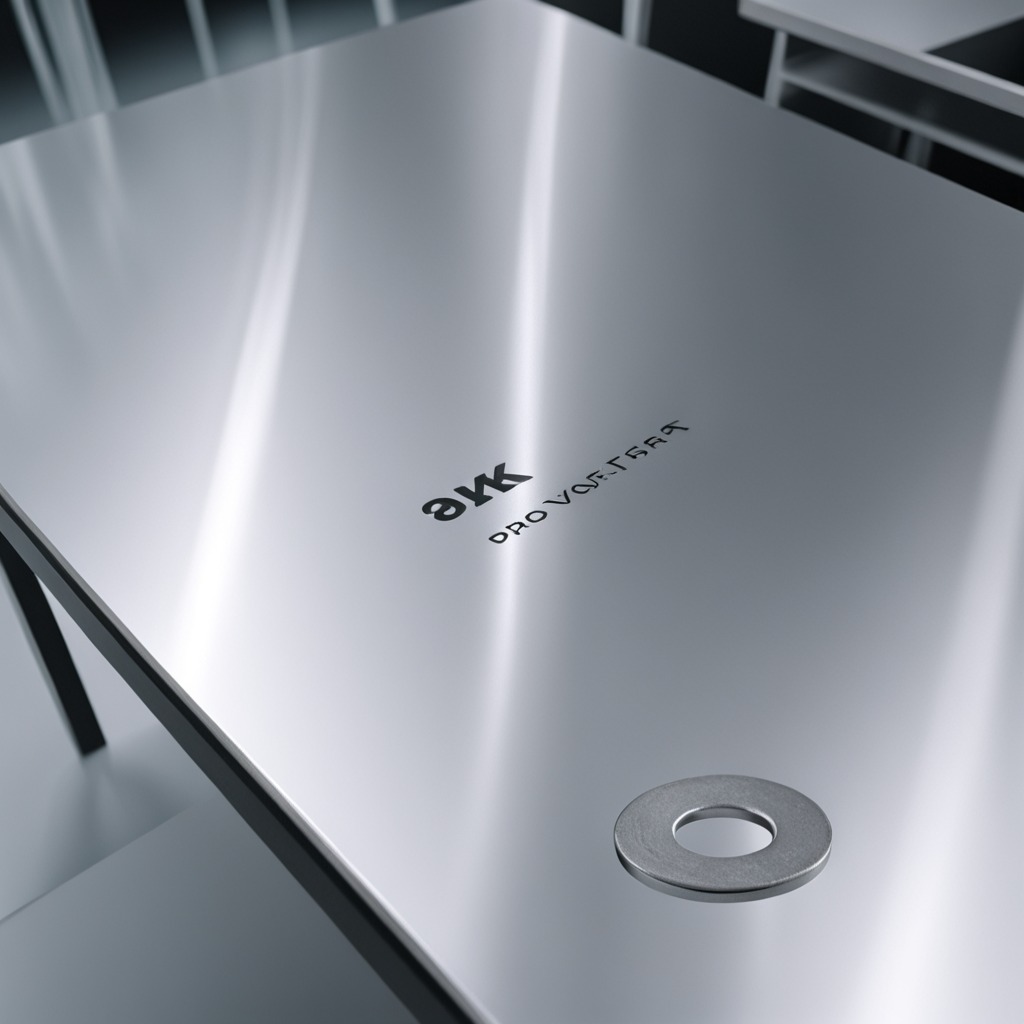
A flat metal washer is lying on the stainless steel table in a high-end prototyping lab.